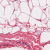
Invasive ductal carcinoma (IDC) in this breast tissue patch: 0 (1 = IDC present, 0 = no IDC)